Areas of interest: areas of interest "Sport and cultural"
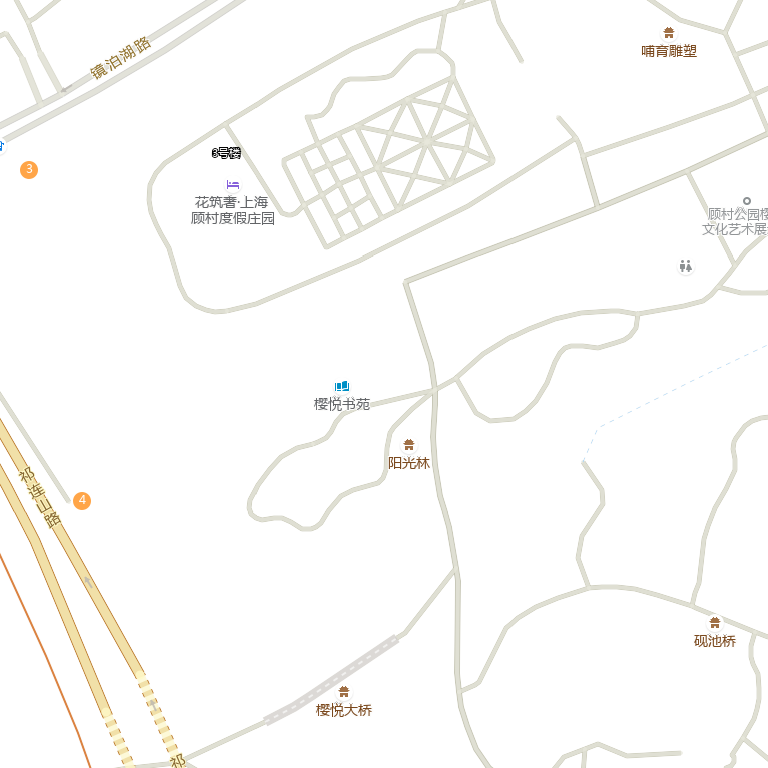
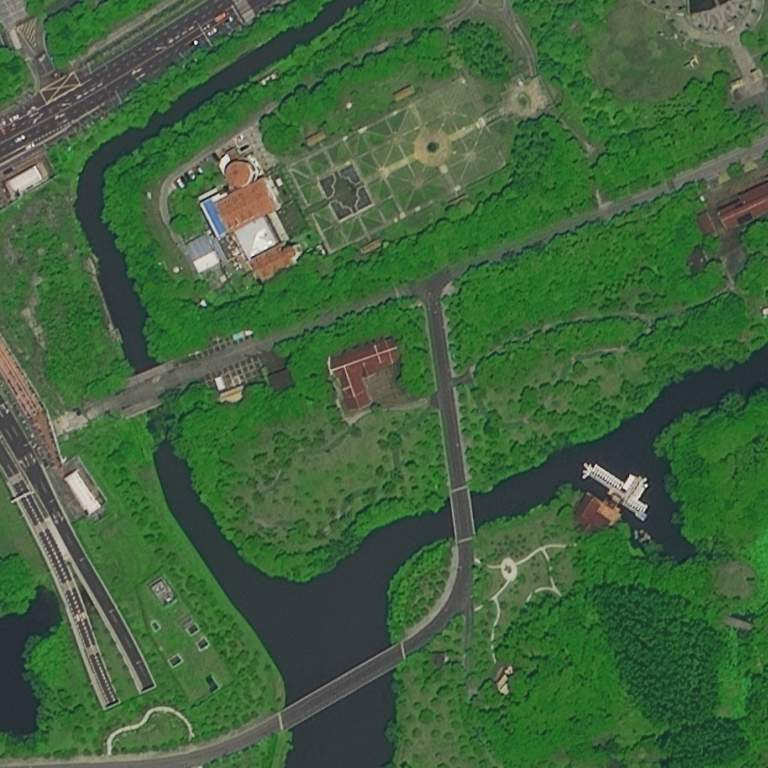